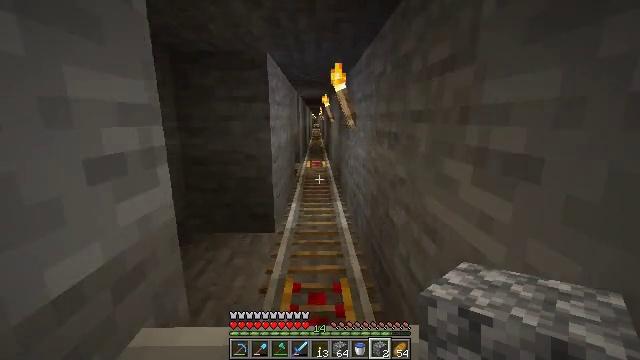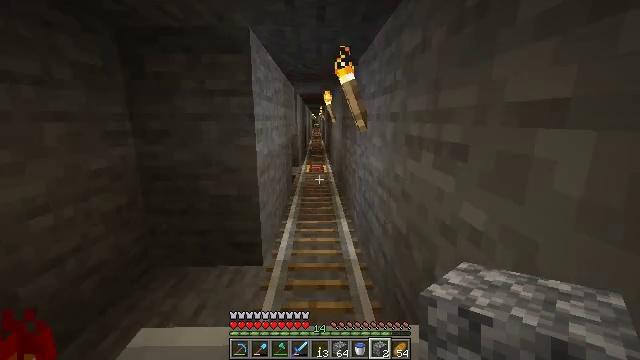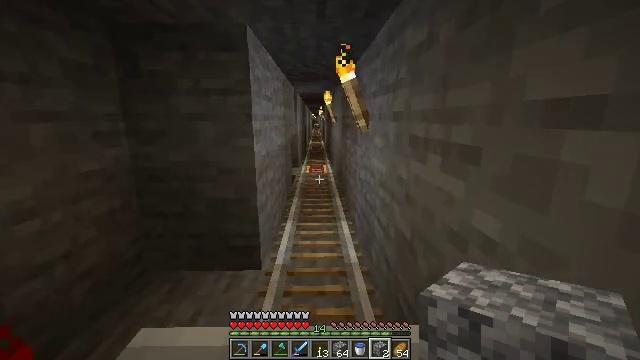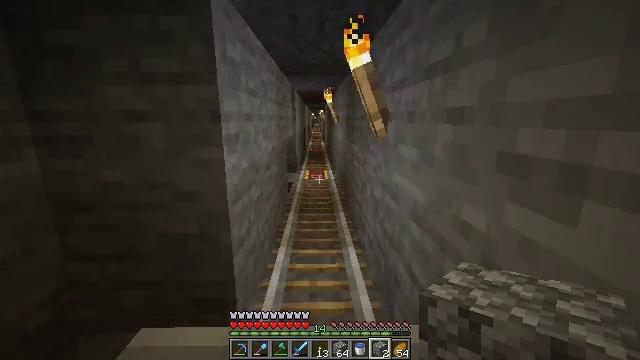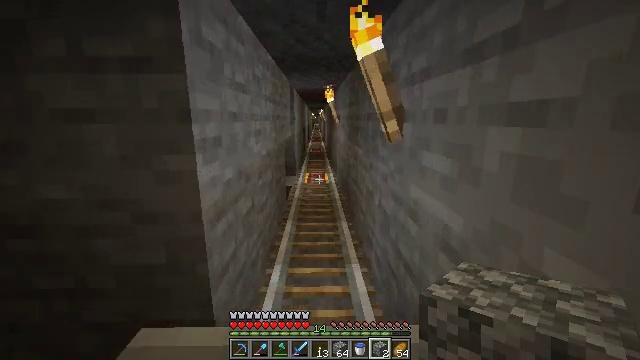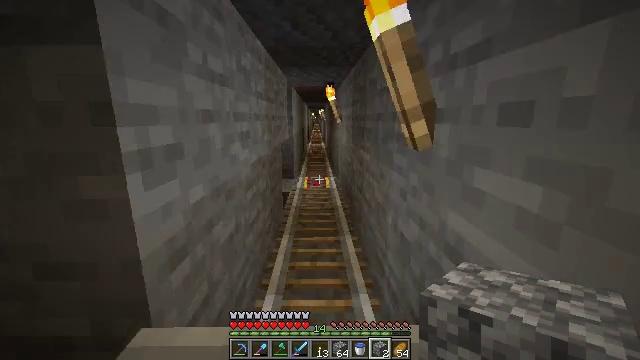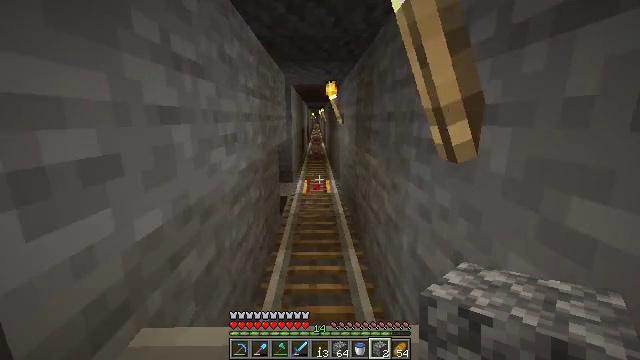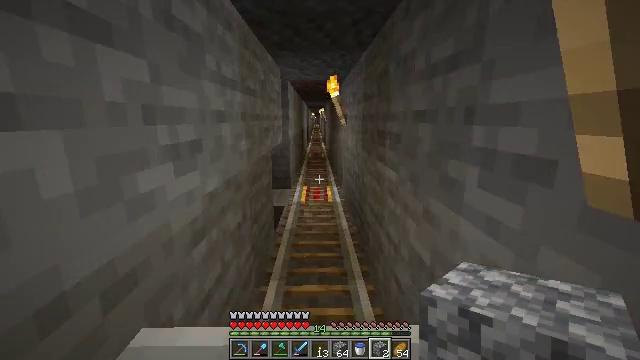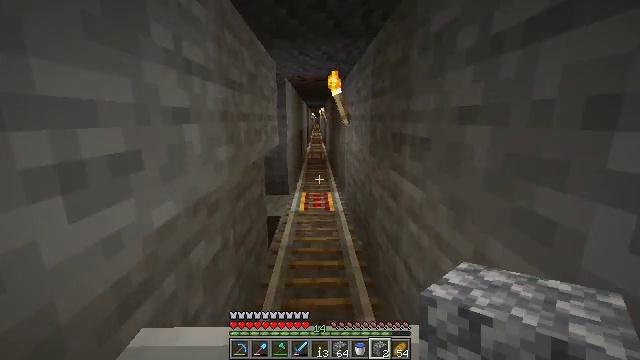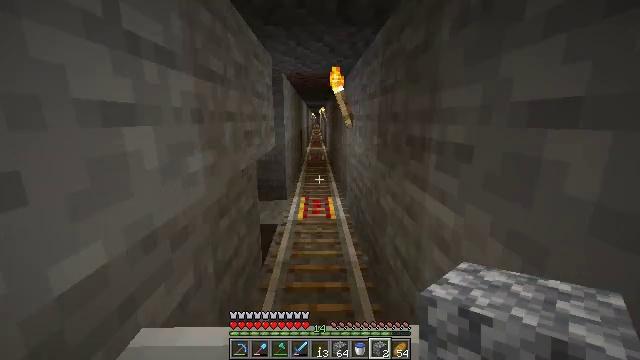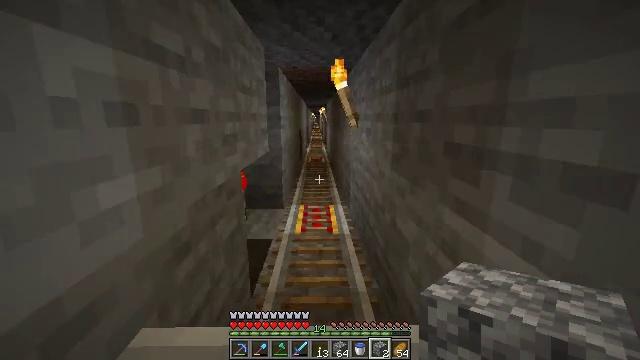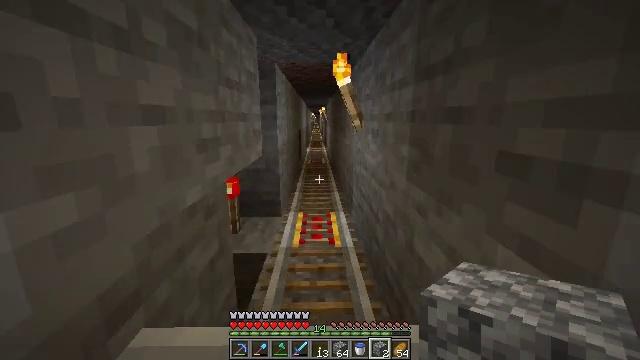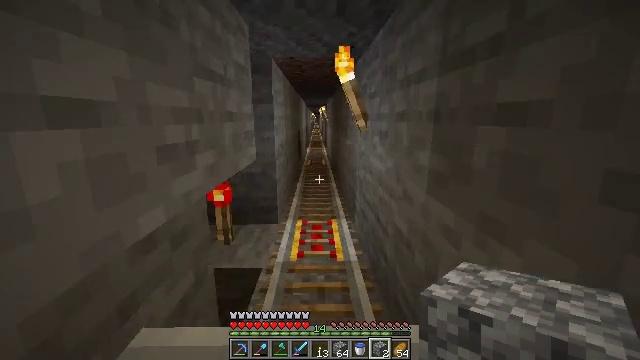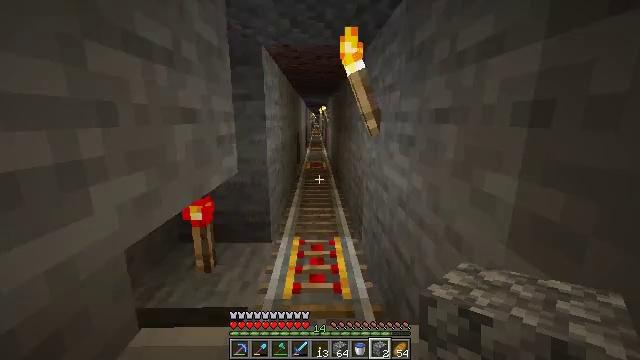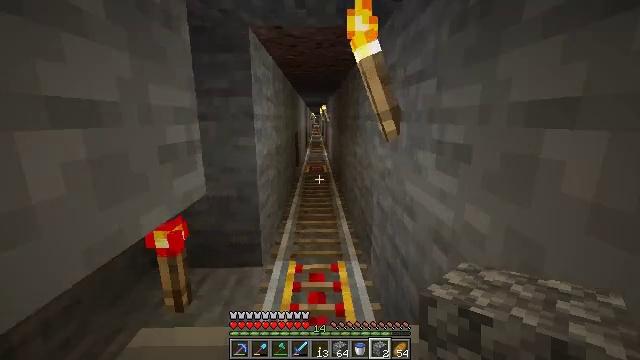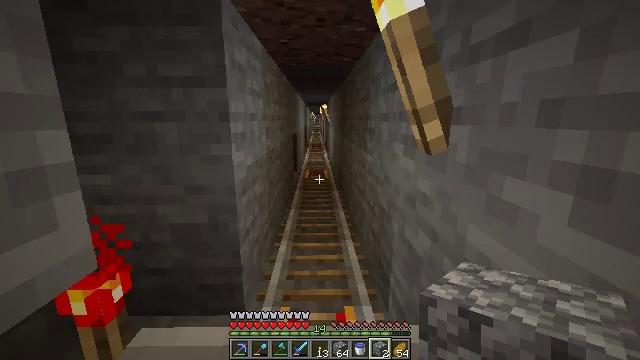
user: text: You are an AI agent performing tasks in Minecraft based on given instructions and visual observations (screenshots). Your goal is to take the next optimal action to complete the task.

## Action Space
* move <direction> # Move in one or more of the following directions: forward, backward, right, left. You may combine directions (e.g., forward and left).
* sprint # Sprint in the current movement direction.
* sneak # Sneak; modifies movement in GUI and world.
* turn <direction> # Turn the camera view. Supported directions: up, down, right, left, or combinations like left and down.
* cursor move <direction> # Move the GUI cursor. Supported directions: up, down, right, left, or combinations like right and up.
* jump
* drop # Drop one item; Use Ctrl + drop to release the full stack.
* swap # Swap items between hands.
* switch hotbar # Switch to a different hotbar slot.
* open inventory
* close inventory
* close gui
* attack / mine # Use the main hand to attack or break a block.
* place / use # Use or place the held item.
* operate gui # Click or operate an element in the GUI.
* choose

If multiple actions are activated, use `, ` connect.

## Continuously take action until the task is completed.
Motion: motion action
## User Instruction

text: Drop an iron nugget.
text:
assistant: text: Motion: no_op
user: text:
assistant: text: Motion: no_op
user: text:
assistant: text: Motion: no_op
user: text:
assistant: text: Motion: no_op
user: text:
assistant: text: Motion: no_op
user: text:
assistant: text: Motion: no_op
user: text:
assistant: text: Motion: no_op
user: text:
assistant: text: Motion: no_op
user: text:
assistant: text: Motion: no_op
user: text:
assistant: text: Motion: no_op
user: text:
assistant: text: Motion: no_op
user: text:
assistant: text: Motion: no_op
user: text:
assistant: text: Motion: no_op
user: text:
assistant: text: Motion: no_op
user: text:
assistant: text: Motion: no_op
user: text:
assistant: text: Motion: no_op
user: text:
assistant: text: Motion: no_op
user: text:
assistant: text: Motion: no_op
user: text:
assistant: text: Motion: no_op
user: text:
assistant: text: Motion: no_op
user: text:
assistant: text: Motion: no_op
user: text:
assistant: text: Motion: no_op
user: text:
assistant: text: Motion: no_op
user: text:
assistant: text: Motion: no_op
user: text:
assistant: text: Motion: no_op
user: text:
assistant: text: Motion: no_op
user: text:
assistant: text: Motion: no_op
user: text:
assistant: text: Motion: no_op
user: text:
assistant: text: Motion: no_op
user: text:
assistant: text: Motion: no_op